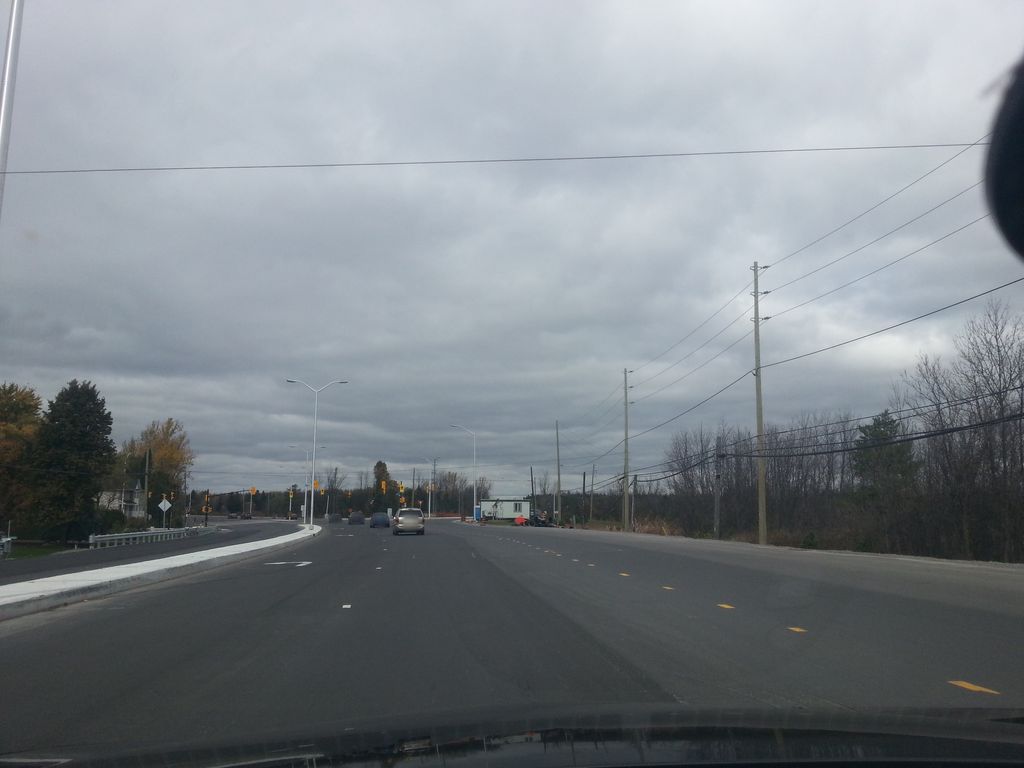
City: ottawa-gatineau